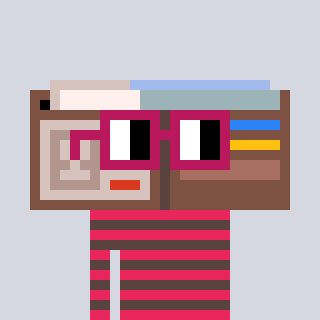
a pixel art character with square dark red glasses, a wallet-shaped head and a darkbrown-colored body on a cool background